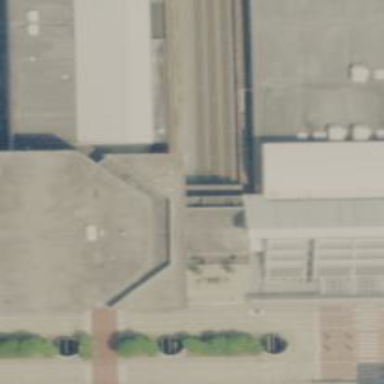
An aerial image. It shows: Railway track.